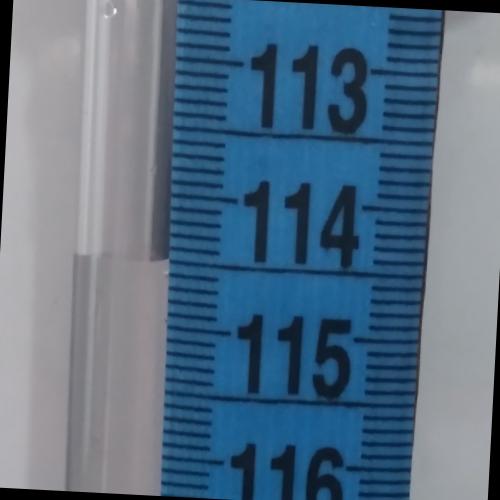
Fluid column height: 114.5 cm